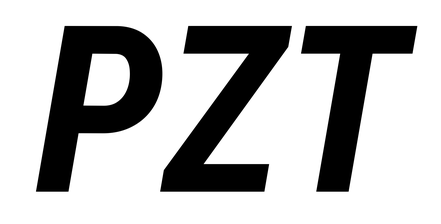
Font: Roboto-Italic_Condensed_Bold_Italic